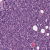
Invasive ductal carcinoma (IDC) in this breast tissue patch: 1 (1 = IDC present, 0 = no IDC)